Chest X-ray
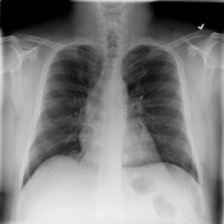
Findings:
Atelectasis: negative
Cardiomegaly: negative
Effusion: negative
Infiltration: negative
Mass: negative
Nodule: negative
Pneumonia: negative
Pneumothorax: negative
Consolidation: negative
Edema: negative
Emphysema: negative
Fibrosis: negative
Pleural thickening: negative
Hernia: negative